Question: I'm working on EF on a project. Recently, thanks to Slauma and Mark Oreta, I have solved my not being able to reach the object relations and getting error 'The ObjectContext instance has been disposed and can no longer be used for operations that require a connection.' The <URL>.
I have a very similar problem and could not solved it with INCLUDE. I would like to reach the relation's relation over PRODUCT entity. I don't know if this is possible but I can reach it when I debug and INSIDE 'using (var Context = base.Entities)'. But how about outside this block? Here is the code.
'''
using (var Context = base.Entities)
{
return Context.Product
.Include("Product_Attribute")
.Include("Product_AttributeType")
.Include("Product_AttributeType_Title")
.Include("Product_AttributeValueUnit")
}
'''
I reach the Product_Attribute entity outside, but when I try to get other entities thats when I get
> A specified Include path is not valid. The EntityType
'NoxonModel.Product' does not declare a navigation property with the
name 'Product_AttributeType'
The error makes sense in fact. How do I solve it and get the PRODUCT entity outside of the block and still be able to reach the other related tables?
And here is the database, and thank you very much in advance:

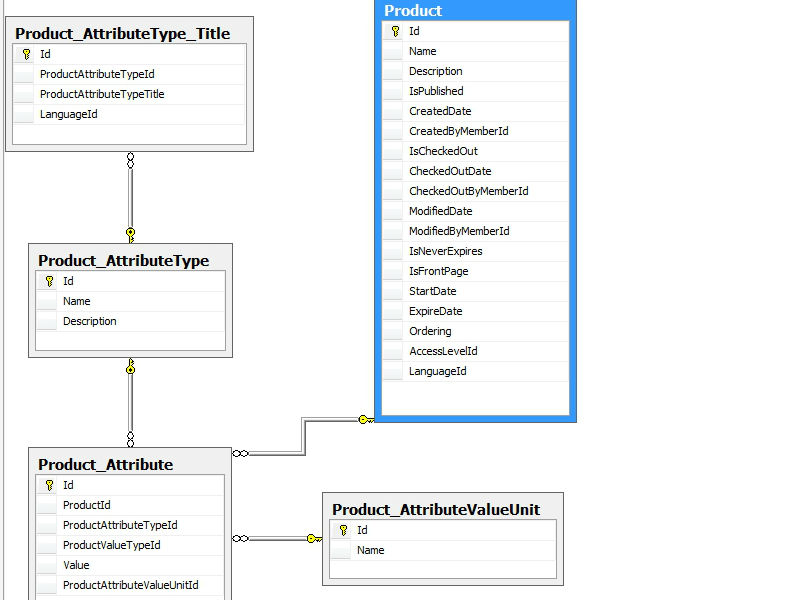
Answer: You can eager load the navigational properties by providing the navigational property names separated by a '.'.
'''
using (var Context = base.Entities)
{
return Context.Product
.Include("Product_Attribute")
.Include("Product_Attribute.Product_AttributeType")
.Include("Product_Attribute.Product_AttributeType.Product_AttributeType_Title")
.Include("Product_Attribute.Product_AttributeType.Product_AttributeValueUnit")
}
'''